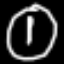
Label: clock